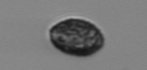
Label: Pseudochattonella_farcimen